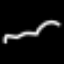
Label: angel